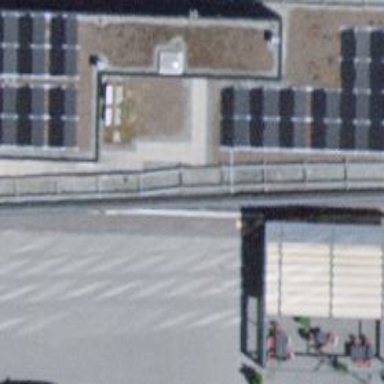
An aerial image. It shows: Car sharing facility.